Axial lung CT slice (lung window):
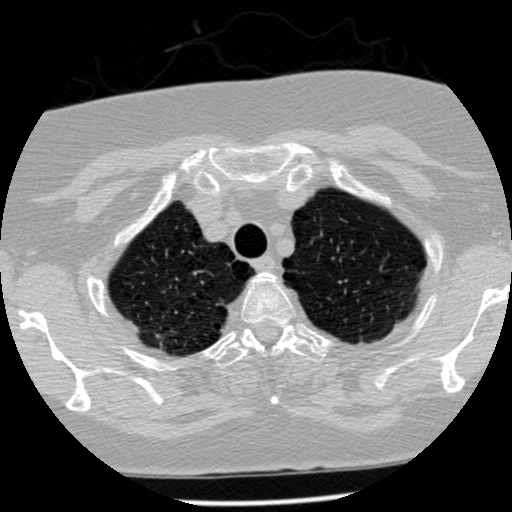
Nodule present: no